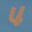
Label: 4